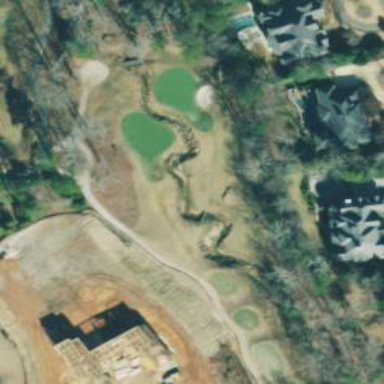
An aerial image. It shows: Path for both roads and golfers.